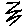
Label: zigzag